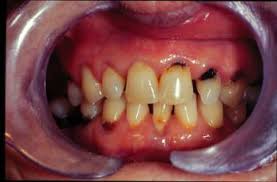
Condition: Caries